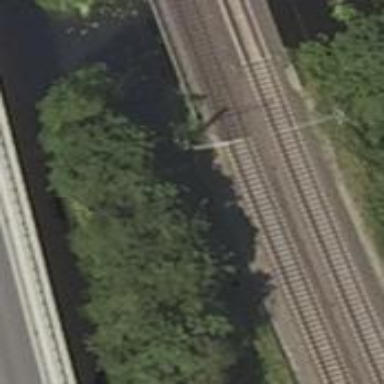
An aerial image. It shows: Bridge over electrified railway with contact line.